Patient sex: F
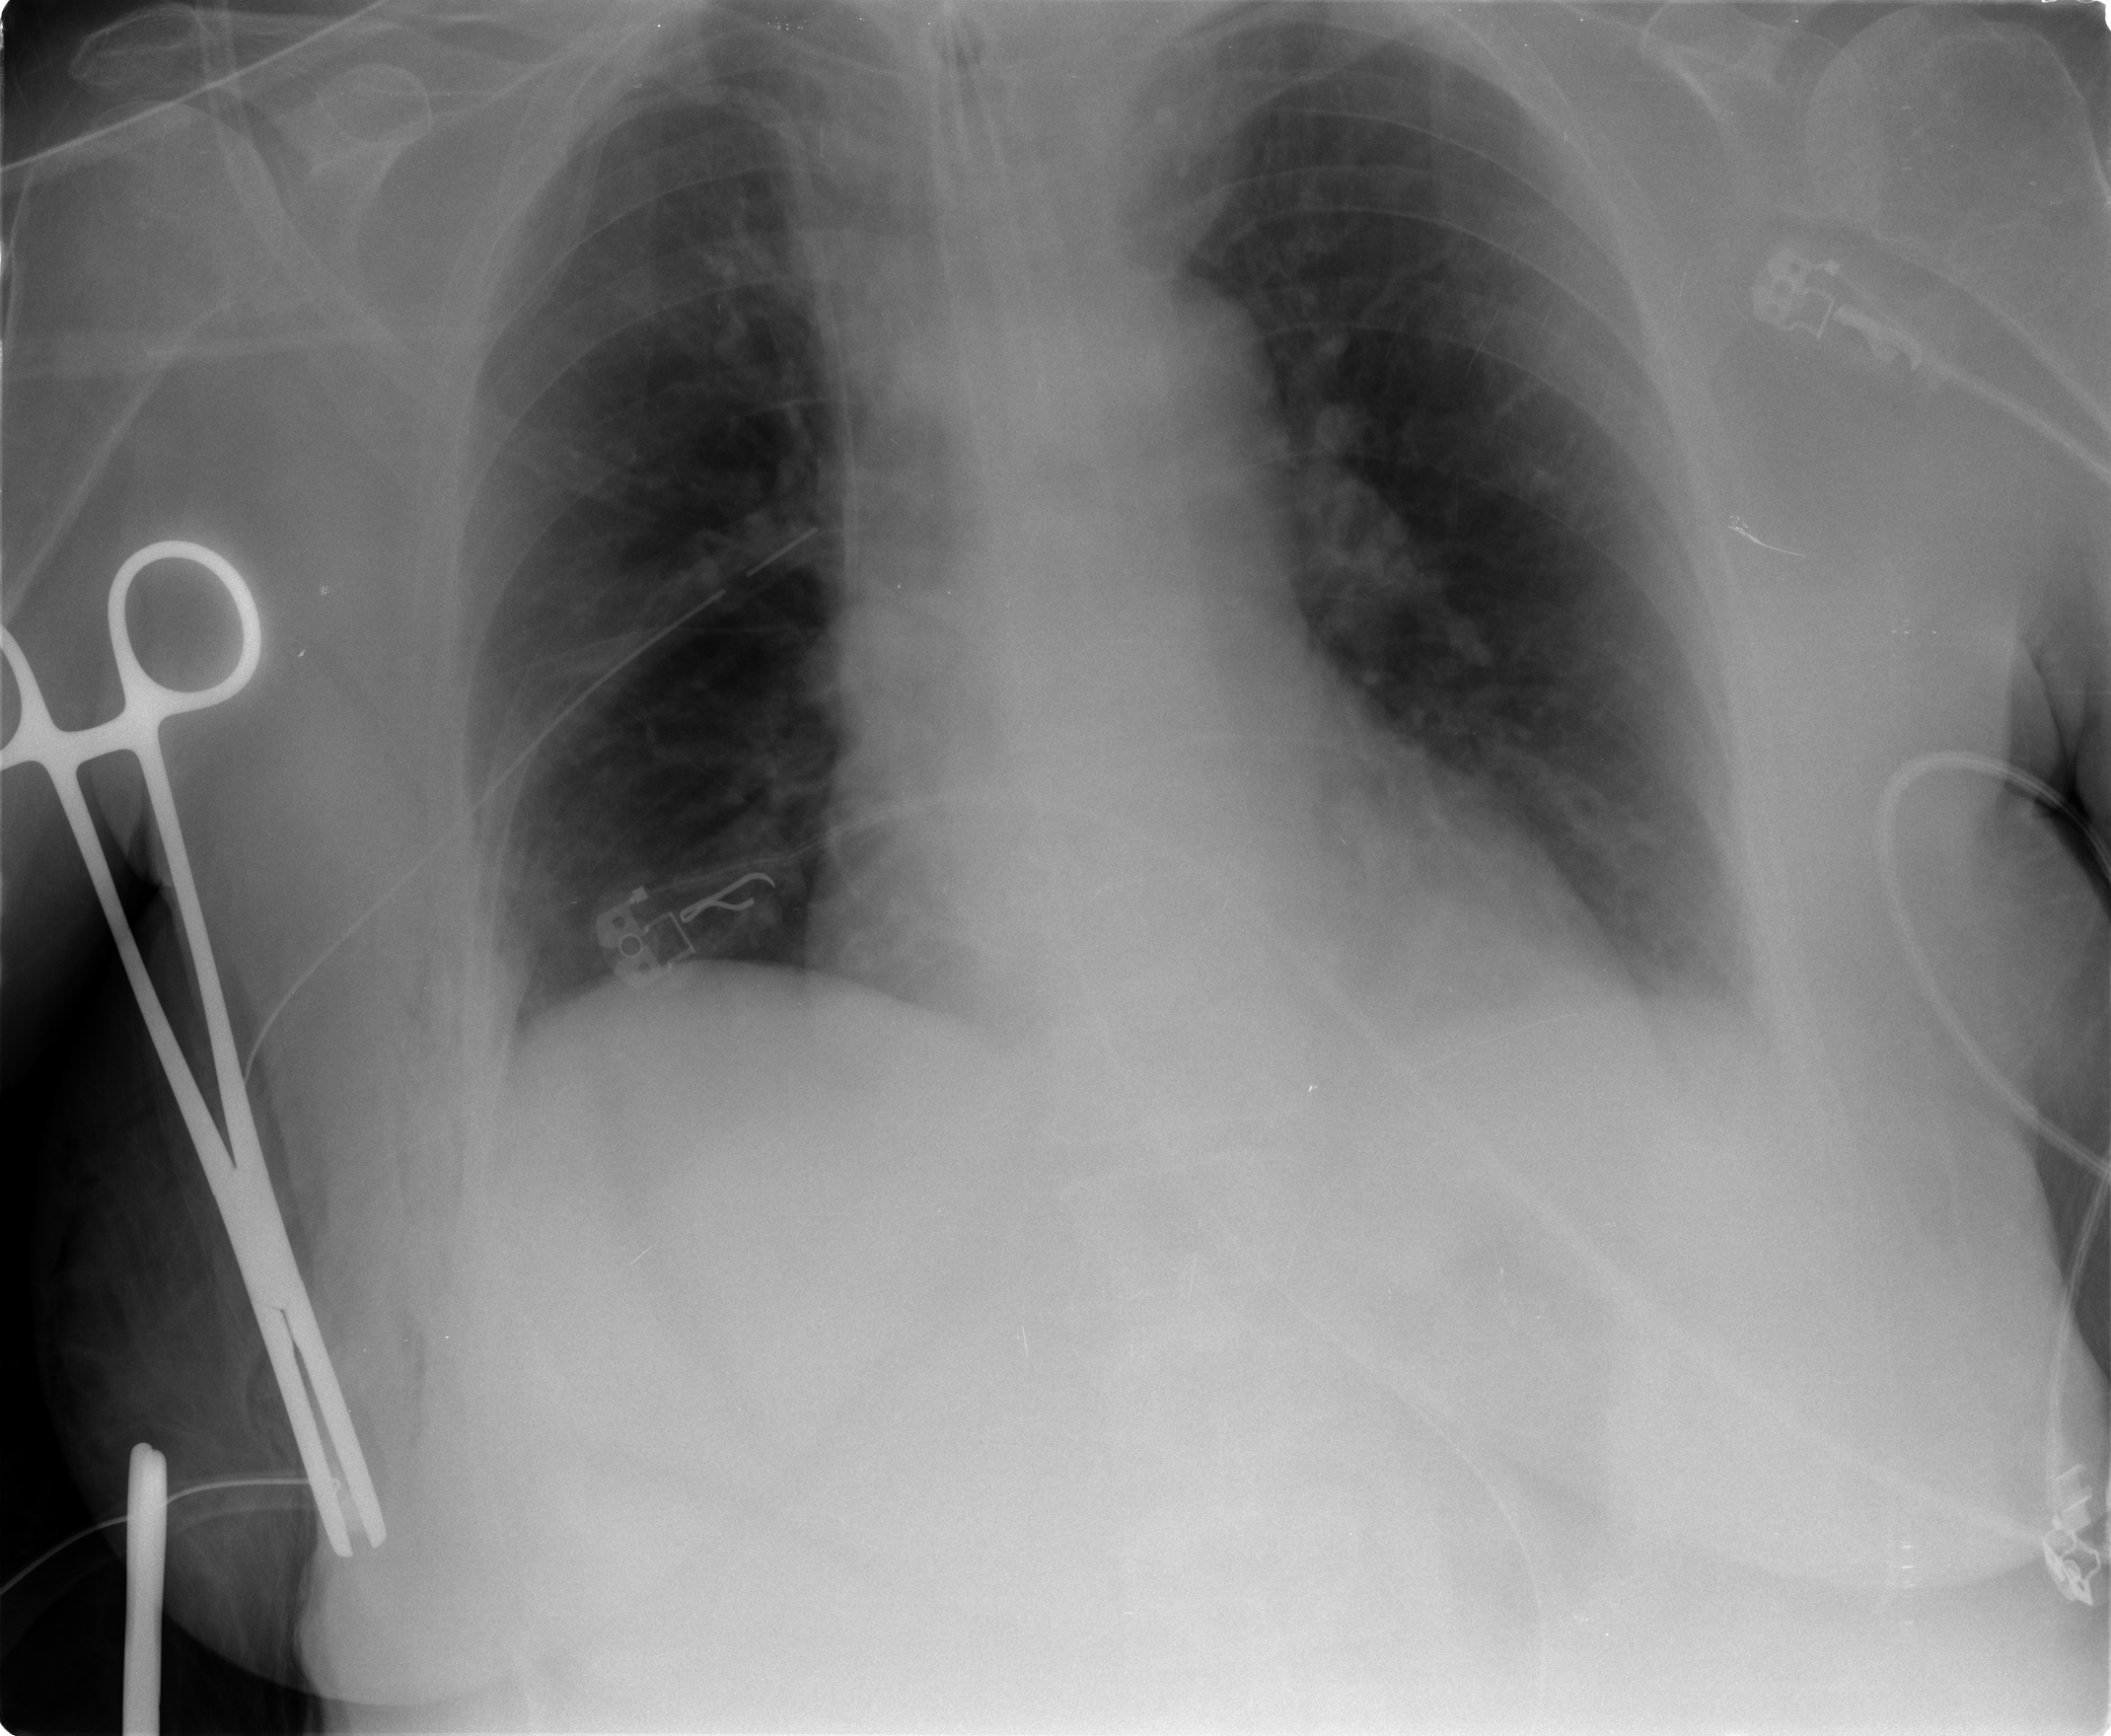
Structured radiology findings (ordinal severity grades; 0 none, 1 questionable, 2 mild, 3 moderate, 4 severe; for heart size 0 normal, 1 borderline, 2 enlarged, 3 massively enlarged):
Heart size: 0
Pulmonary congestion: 1
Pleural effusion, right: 0
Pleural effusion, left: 0
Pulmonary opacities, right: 0
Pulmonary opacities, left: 0
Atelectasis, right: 0
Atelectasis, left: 0